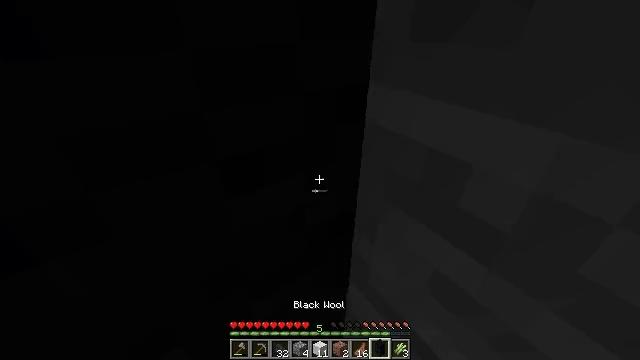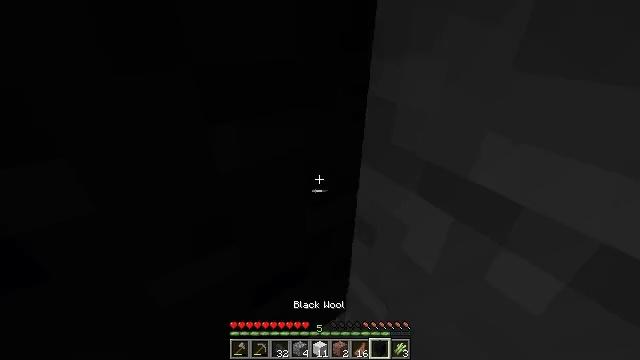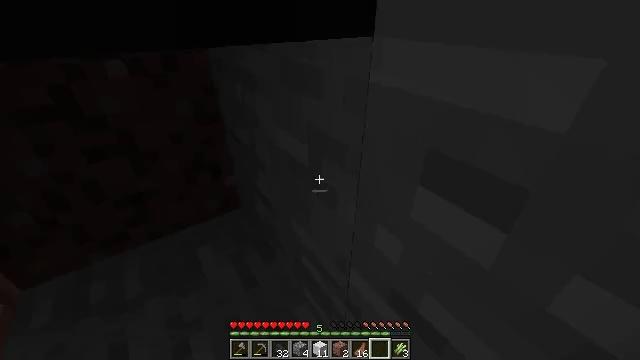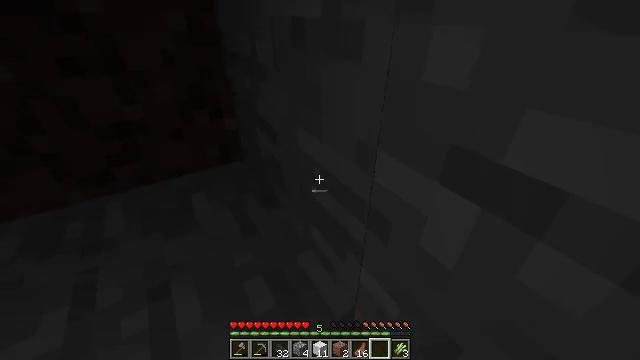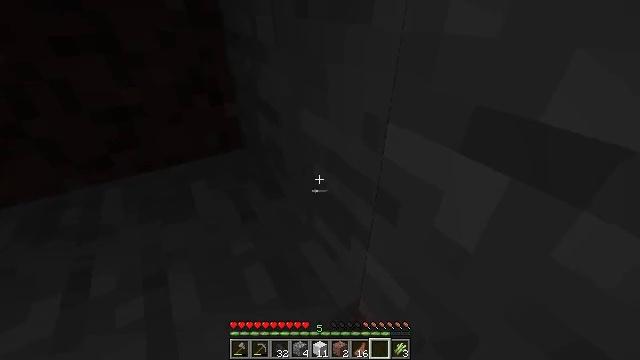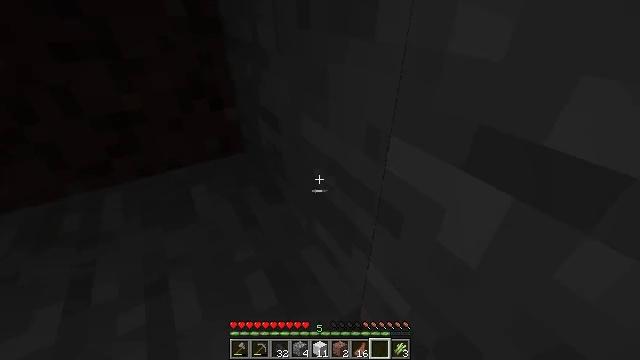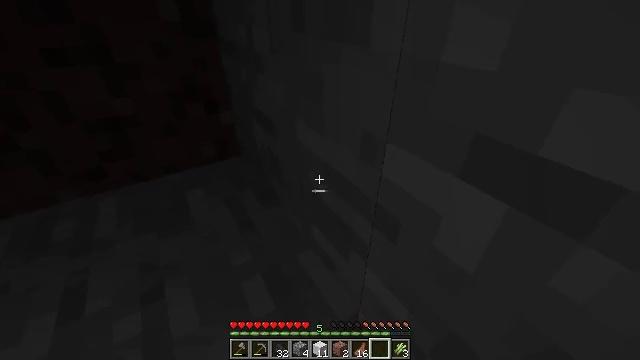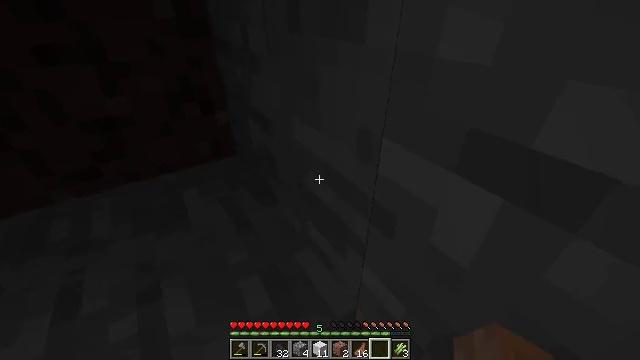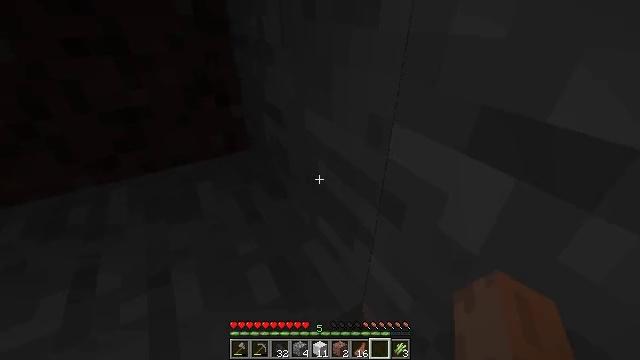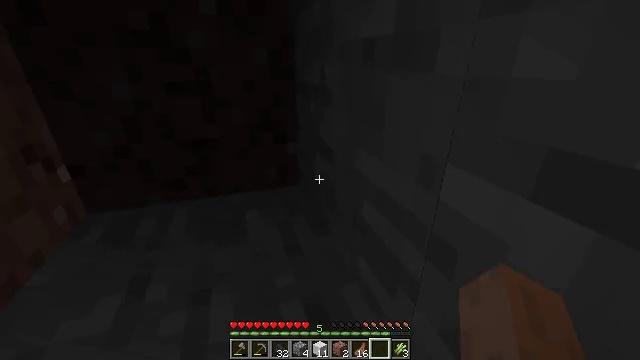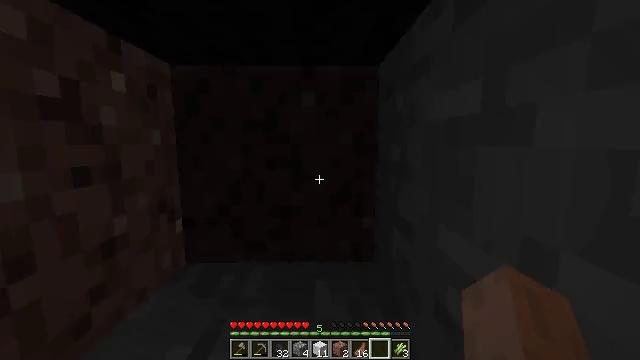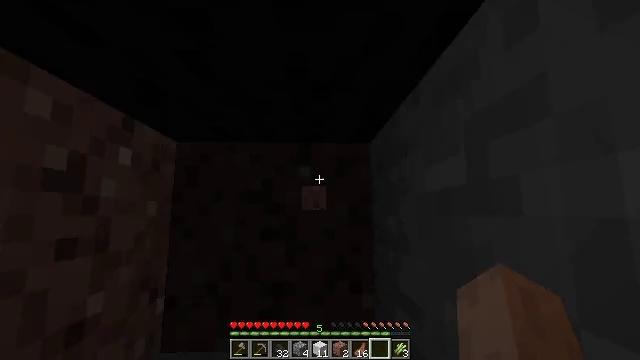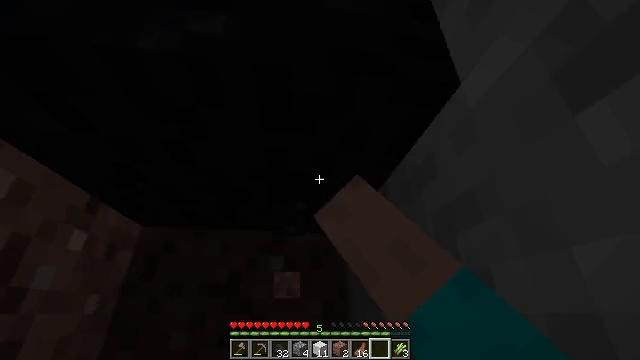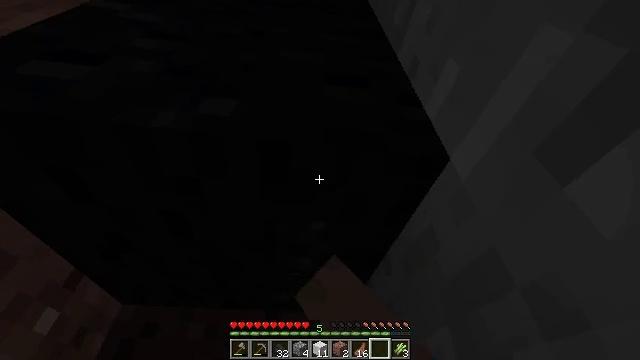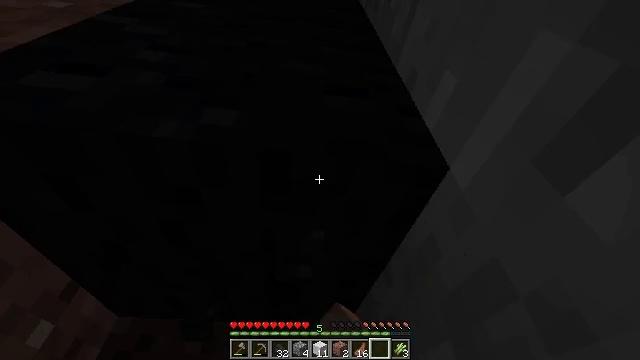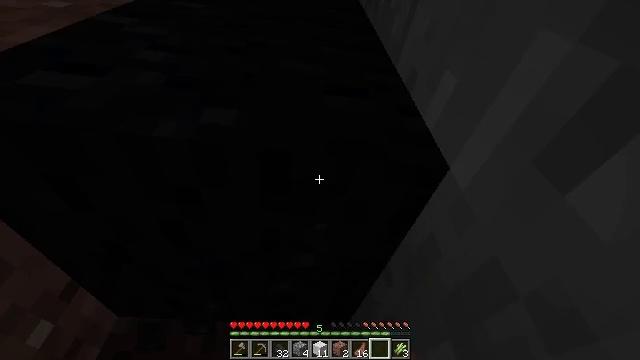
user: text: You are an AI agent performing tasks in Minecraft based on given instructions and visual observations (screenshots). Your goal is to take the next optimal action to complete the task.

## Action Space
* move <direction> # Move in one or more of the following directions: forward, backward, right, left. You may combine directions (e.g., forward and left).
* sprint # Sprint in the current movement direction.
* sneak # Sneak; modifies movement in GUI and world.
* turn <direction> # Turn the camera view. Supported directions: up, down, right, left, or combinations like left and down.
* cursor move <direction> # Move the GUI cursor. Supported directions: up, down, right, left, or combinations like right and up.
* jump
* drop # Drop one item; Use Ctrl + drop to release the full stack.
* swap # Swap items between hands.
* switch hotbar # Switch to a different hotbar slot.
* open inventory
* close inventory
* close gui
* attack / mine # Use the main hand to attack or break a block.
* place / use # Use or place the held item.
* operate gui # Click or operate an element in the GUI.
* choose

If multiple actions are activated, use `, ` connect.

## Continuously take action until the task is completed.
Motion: motion action
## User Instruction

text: Break the black wool to collect it.
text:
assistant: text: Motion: move forward, sprint, use / place
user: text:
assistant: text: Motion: move forward, use / place
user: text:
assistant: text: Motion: move forward, turn left, use / place
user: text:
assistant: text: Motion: move forward, use / place
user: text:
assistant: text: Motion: move forward, use / place
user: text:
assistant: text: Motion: move forward, turn right, use / place
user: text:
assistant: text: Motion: use / place
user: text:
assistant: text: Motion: turn left
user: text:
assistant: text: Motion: turn left and up
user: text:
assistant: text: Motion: turn left and up
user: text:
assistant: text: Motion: turn up, attack / mine
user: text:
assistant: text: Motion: turn right and up, attack / mine
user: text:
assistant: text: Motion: turn up, attack / mine
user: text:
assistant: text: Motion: turn up, attack / mine
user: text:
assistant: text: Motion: attack / mine
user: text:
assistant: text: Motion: attack / mine
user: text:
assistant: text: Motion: attack / mine
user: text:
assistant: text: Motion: attack / mine
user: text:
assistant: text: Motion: attack / mine
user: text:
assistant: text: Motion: attack / mine
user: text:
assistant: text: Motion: attack / mine
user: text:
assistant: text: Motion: attack / mine
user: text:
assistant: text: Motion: attack / mine
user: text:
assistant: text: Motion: turn left, attack / mine
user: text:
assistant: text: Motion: turn left, attack / mine
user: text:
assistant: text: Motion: attack / mine
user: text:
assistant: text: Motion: turn left, attack / mine
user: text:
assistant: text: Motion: turn left, attack / mine
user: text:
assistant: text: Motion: attack / mine
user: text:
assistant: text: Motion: attack / mine